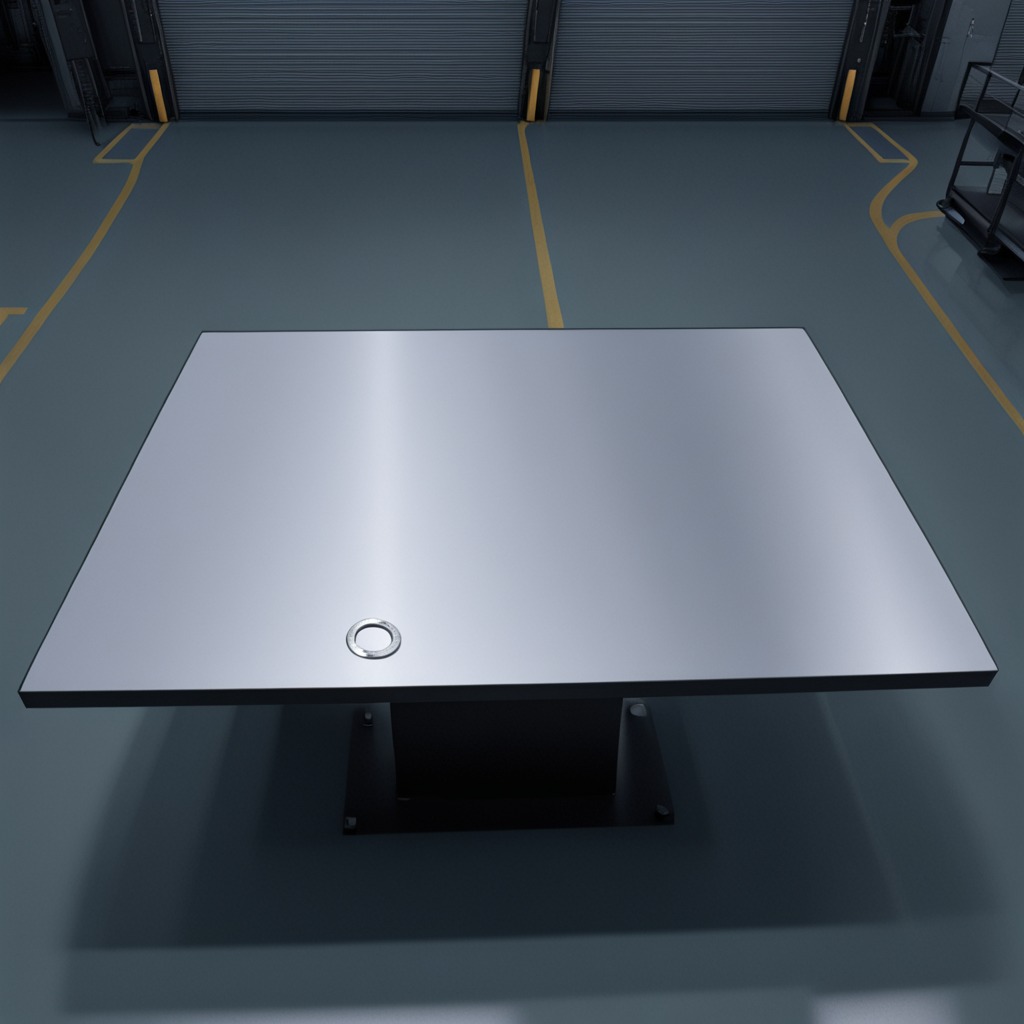
A flat metal washer is lying on the tabletop.